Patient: sex F, age 76
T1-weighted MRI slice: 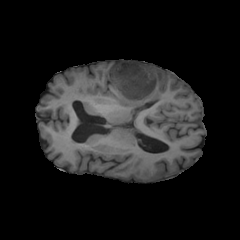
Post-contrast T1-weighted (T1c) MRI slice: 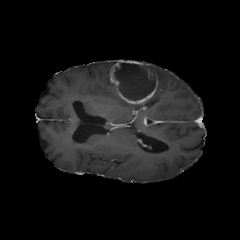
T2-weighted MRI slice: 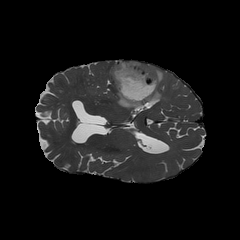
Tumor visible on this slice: yes
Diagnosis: Glioblastoma, IDH-wildtype
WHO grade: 4